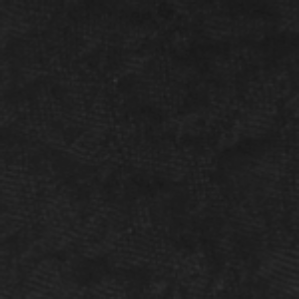
Label: frost